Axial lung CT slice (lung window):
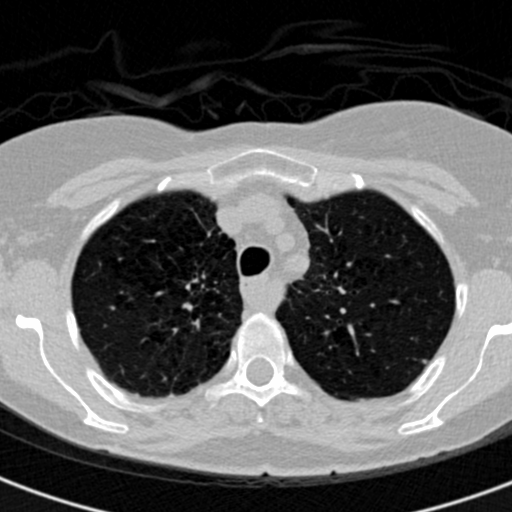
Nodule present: no